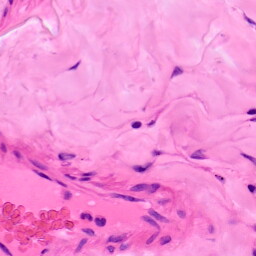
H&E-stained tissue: Lung